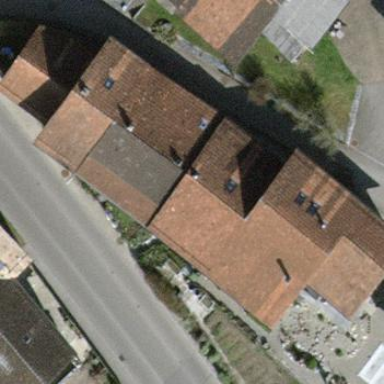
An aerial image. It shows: Terrace building.